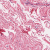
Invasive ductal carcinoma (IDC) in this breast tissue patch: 0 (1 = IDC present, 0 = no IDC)